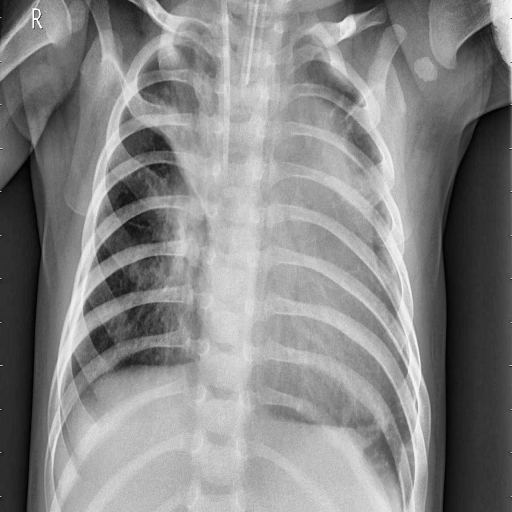
Finding: PNEUMONIA